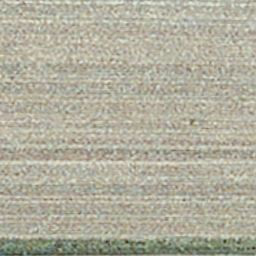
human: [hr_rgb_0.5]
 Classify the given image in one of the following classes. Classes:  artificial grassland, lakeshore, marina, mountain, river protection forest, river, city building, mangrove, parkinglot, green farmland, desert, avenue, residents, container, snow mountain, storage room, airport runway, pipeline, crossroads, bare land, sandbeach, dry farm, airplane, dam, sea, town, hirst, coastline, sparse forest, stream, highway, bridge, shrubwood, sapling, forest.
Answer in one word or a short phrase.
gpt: dry farm